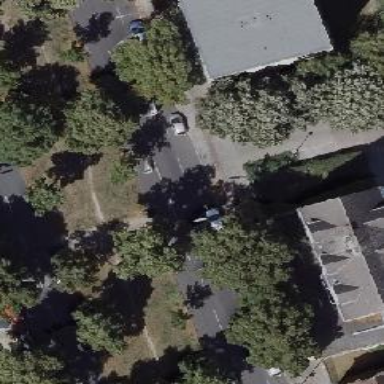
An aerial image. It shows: Uncontrolled footway crossing with pedestrian island.